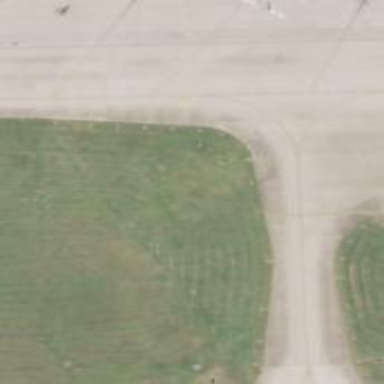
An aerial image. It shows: Image of taxiway at airport.